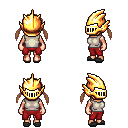
a pixel art fantasy rpg character, female body template, human, light skin, white sleeveless shirt, red pants, light blonde twin-tailed hairstyle, gold helm, gray slippers, four views (front, back, left, right), 2x2 character sprite sheet, small pixel art, hard edges, no anti-aliasing